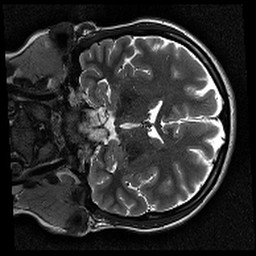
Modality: T2w
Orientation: coronal